Question: I want to make a line which should change its opacity along the line from one end to another using HTML or CSS or JS. The line should start with less opacity and should end with high opacity or vice versa.
or
The line should start and end with less opacity and should have high opacity in the middle of the line.

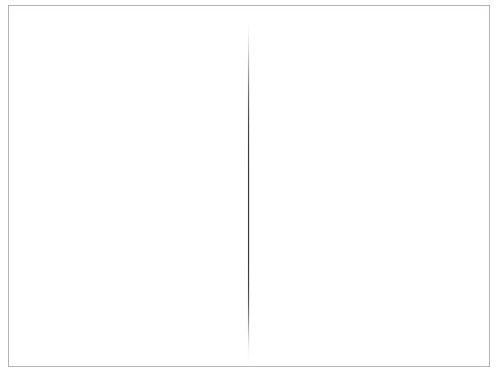
Answer: Essentially, what you need is a gradient line. Here's an example of such a CSS:
'''
hr.name-of-your-vertical-line {
border : 0;
height : (height)px; /*your own value to suit your content*/
width : 1px;
background-image: -webkit-linear-gradient(top, #color1, #color2, #color3);
background-image: -moz-linear-gradient(top, #color1, #color2, #color3);
background-image: -ms-linear-gradient(top, #color1, #color2, #color3);
background-image: -o-linear-gradient(top, #color1, #color2, #color3);
background-image: linear-gradient(top, #color1, #color2, #color3);
}
'''
You can read more about gradients <URL>
<URL> you can look at